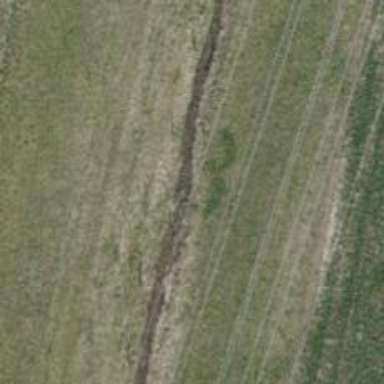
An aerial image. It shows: Ditch in the surroundings.